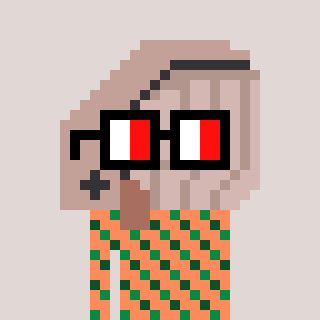
a pixel art character with square glasses with black frames and red eyes, a whale-shaped head and a peachy-colored body on a warm background